Question: I'm making a simple CPU Usage monitor. The application is just an icon in the task bar which uses the Microsoft.WindowsAPICodePack library to display the CPU Usage of a task as an icon progress bar.

This application is currently working fine. For added value, I want to prevent the user from opening the application's form, which is blank. Currently I'm using the following code:
'''
/// <summary>
/// Forces this window to remain minimized.
/// </summary>
private void MainForm_SizeChanged(object sender, EventArgs e)
{
if (WindowState != FormWindowState.Minimized)
WindowState = FormWindowState.Minimized;
}
'''
This causes the form to flash on the screen for an instant and shrink back to the task bar. I'd prefer for absolutely nothing to visibly happen when the icon is clicked. Is there a way to achieve this?
Following advice, I tried to hide the form. The WindowsAPICodePack throws an exception:
> A valid active Window is needed to update the Taskbar.
Setting 'this.Opacity = 0' didn't quite work. Funnily enough, the form is transparent... until you minimize it. Then it appears and shrinks to the task bar.
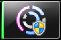
Answer: This worked for me. Trap WM_SYSCOMMAND and suppress SC_RESTORE / SC_MAXIMIZE:
'''
public partial class Form1 : Form
{
public Form1()
{
InitializeComponent();
this.Opacity = 0; // prevent ALT-TAB preview
this.WindowState = FormWindowState.Minimized;
}
protected override void WndProc(ref Message m)
{
const int WM_SYSCOMMAND = 0x0112;
const int SC_RESTORE = 0xF120;
const int SC_MAXIMIZE = 0xF030;
if ((m.Msg == WM_SYSCOMMAND) && ((int)m.WParam == SC_RESTORE || (int)m.WParam == SC_MAXIMIZE))
{
return;
}
base.WndProc(ref m);
}
}
'''
*Setting Opacity() to 0 (zero) did prevent the Alt-Tab preview window.